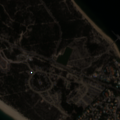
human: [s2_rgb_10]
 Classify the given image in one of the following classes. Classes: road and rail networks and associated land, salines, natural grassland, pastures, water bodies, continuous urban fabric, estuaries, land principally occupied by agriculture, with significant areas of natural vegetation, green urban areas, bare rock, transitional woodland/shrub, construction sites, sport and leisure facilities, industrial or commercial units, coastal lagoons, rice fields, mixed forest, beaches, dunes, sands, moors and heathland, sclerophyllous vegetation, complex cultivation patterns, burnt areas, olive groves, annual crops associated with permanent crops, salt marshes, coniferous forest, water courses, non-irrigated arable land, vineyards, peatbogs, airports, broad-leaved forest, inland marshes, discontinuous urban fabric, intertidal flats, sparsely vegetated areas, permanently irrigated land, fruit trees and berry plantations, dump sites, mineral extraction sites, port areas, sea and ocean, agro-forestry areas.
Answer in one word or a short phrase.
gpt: continuous urban fabric